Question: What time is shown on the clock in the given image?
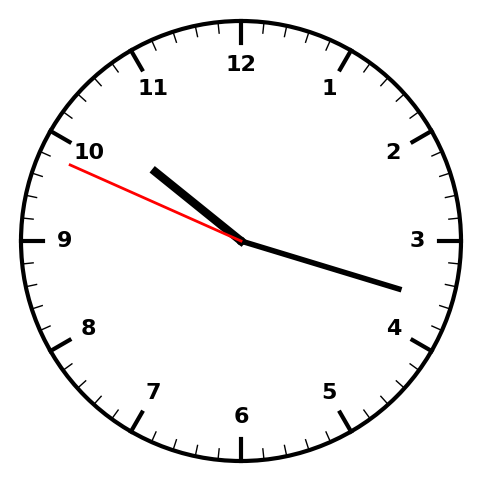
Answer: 10:17:49